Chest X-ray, PA view. Patient: 33 years old, sex F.
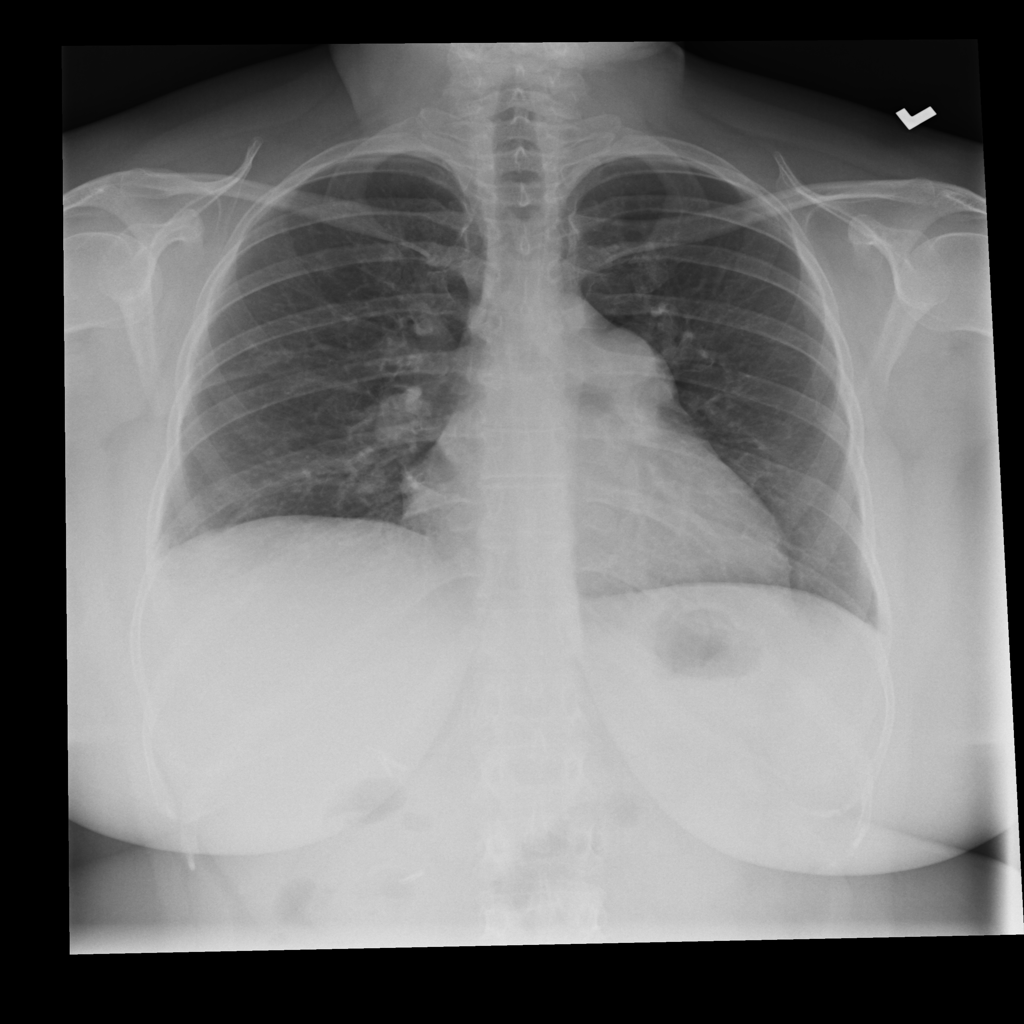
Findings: Cardiomegaly, Effusion